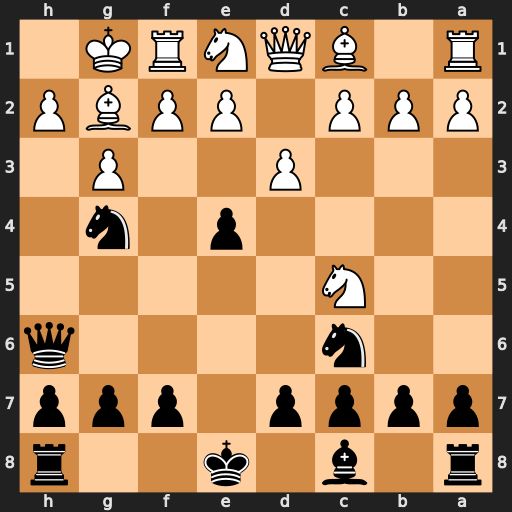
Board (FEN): r1b1k2r/pppp1ppp/2n4q/2N5/4p1n1/3P2P1/PPP1PPBP/R1BQNRK1
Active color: b
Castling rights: kq
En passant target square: -
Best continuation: Qxh2#